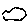
Label: cloud